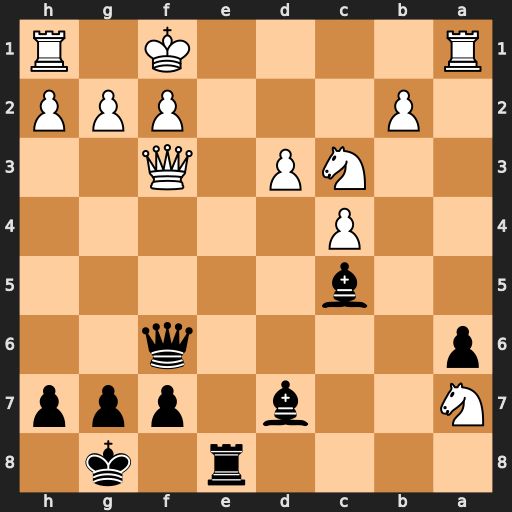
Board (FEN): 4r1k1/N2b1ppp/p4q2/2b5/2P5/2NP1Q2/1P3PPP/R4K1R
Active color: b
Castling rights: -
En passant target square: -
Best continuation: Qxf3 gxf3 Bh3+ Kg1 f5 Ne4 fxe4